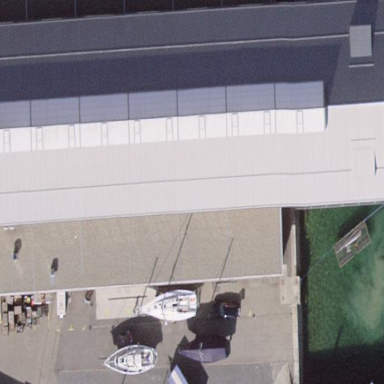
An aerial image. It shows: Industrial building located in boatyard.